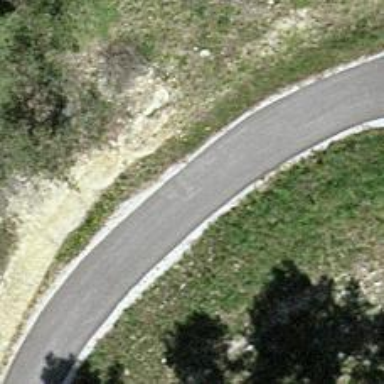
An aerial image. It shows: Asphalt driveway for service vehicles.